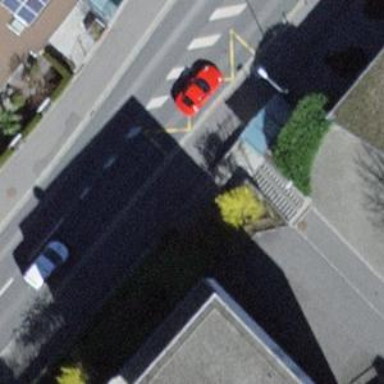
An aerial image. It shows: Bus stop with sheltered platform for public transport.